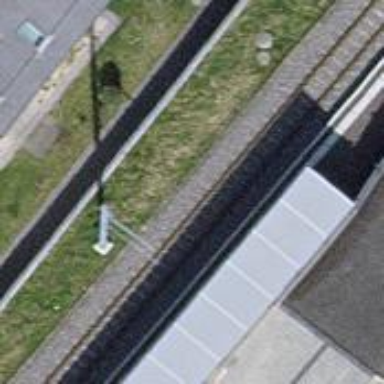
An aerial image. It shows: Narrow-gauge railway with single track. The railway is electrified with contact line.